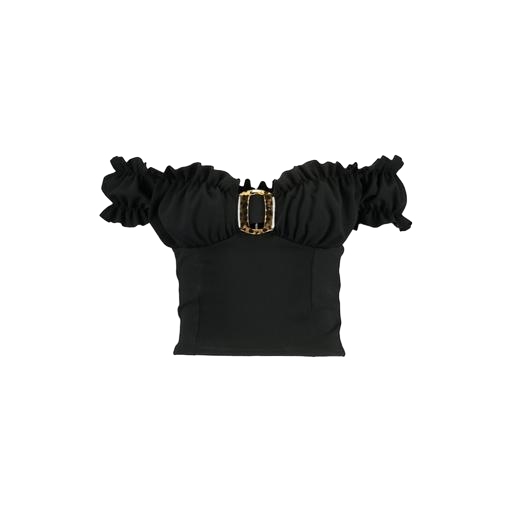
black ruffle bra top, black ruffle bandeau top, black maria de ruffle top, white background